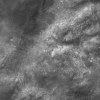
Label: not_dusty